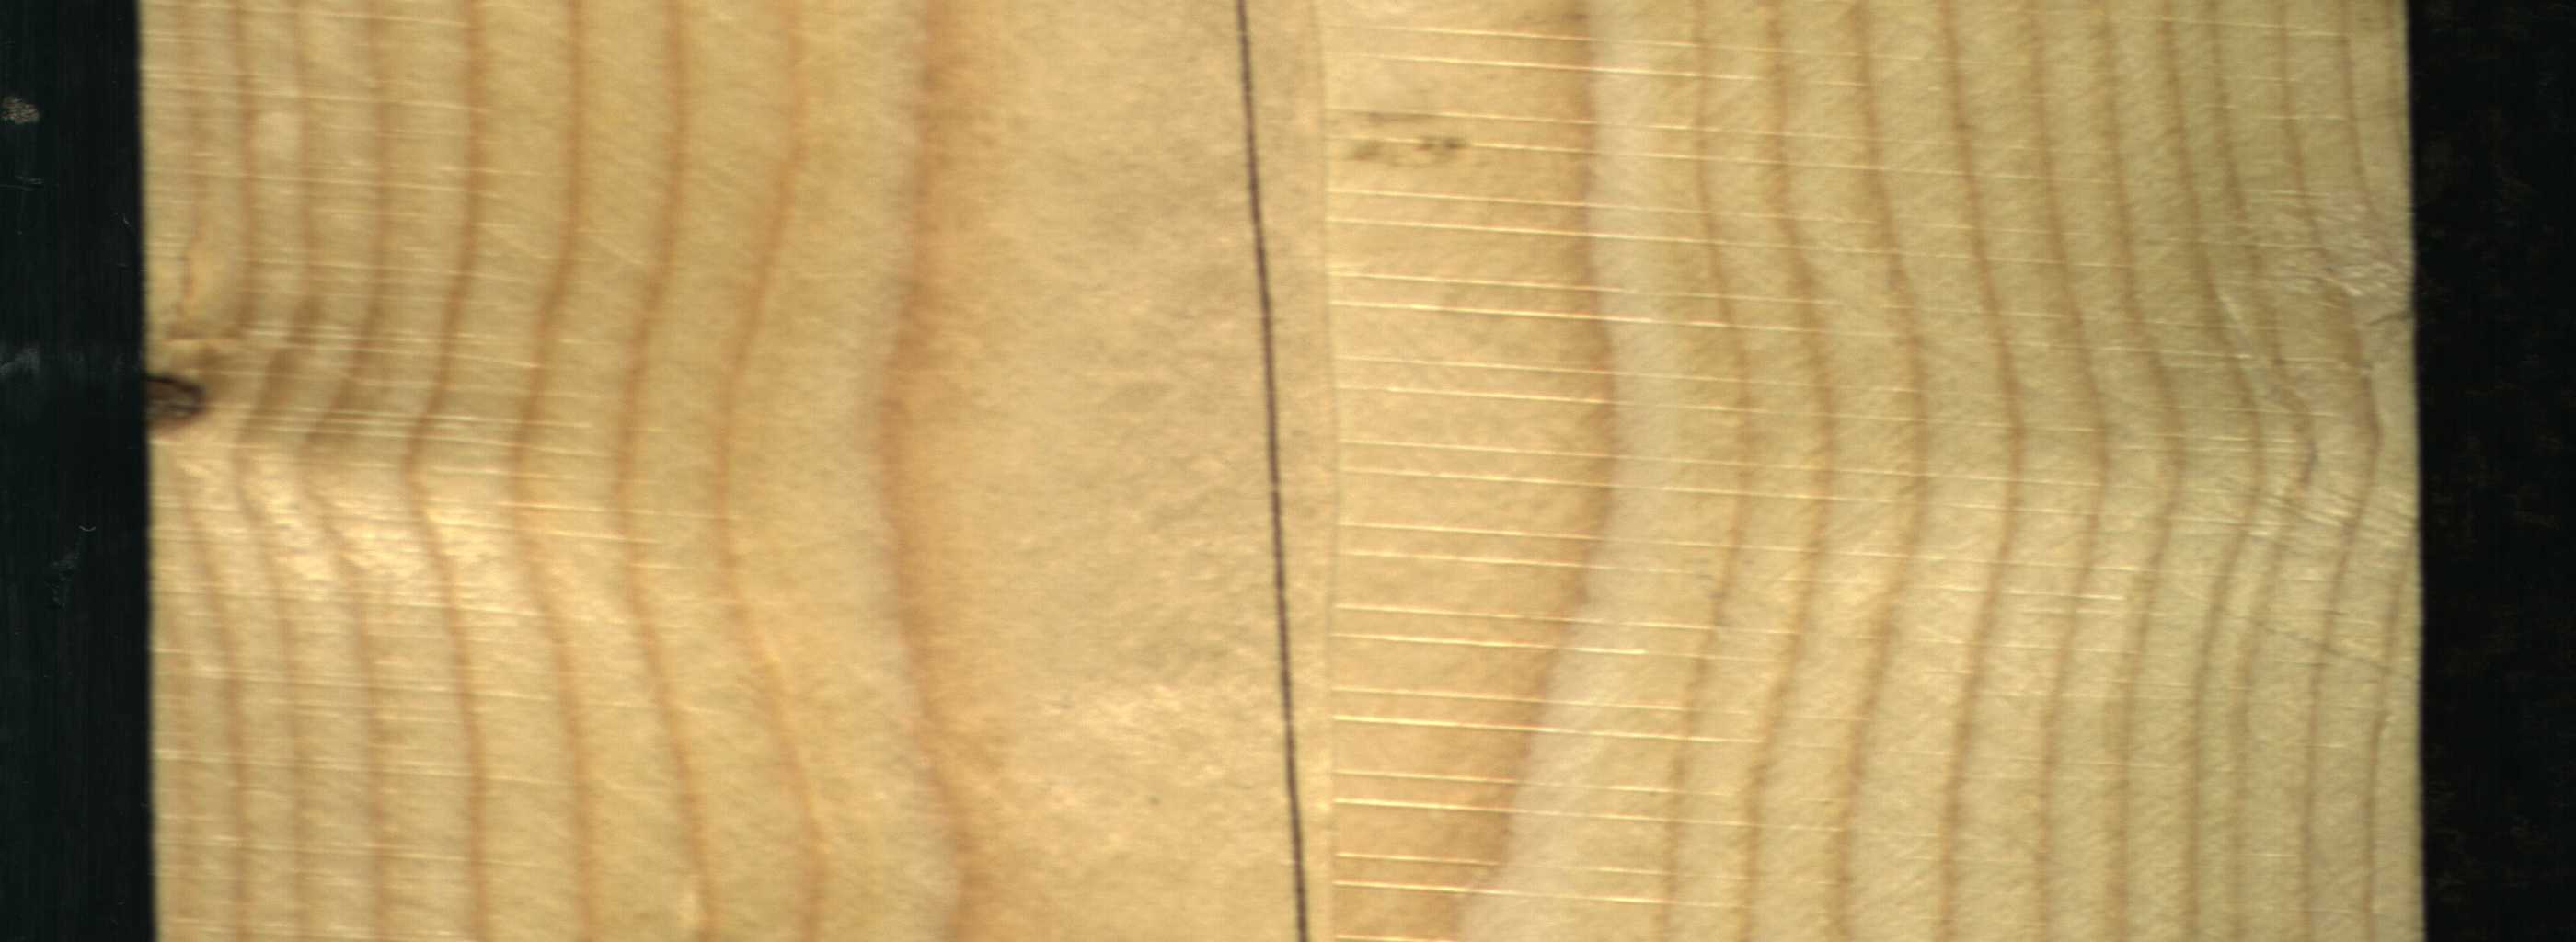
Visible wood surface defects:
Crack
Live_Knot